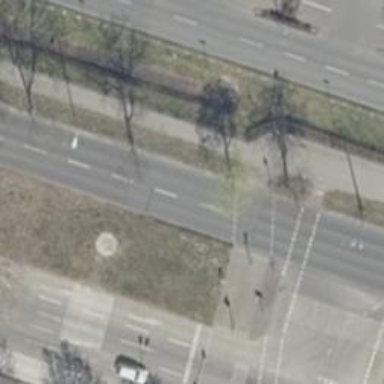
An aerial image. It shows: Footway that serves as traffic island.